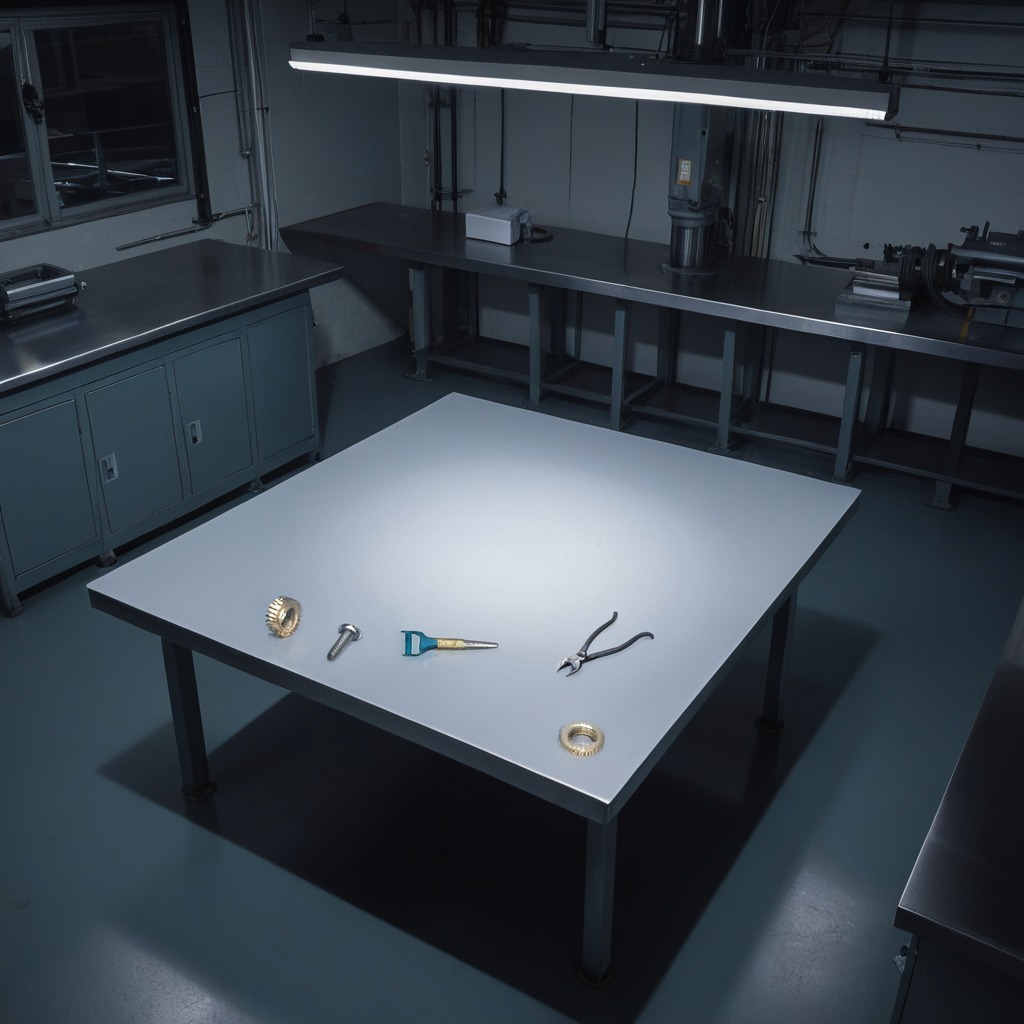
A steel gear with teeth, a metal machine screw, a pair of pliers, a handheld metal saw, and a metal nut are lying on the tabletop.